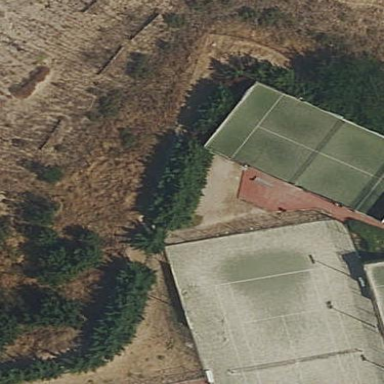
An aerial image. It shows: Tennis court on pitch designated for leisure land.